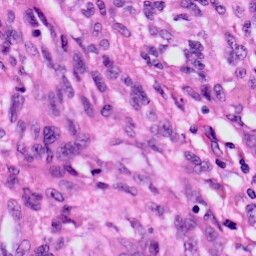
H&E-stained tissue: Skin